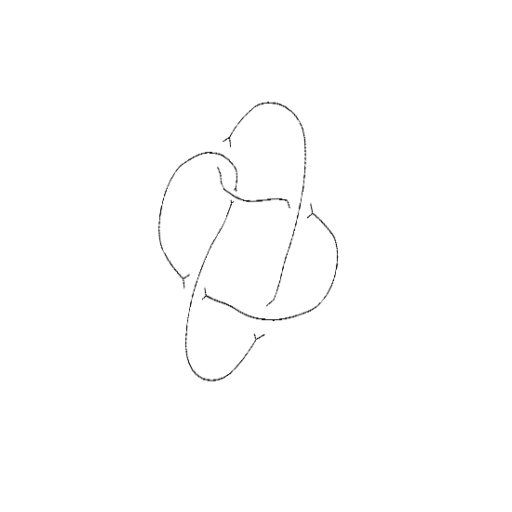
Crossing number: 5